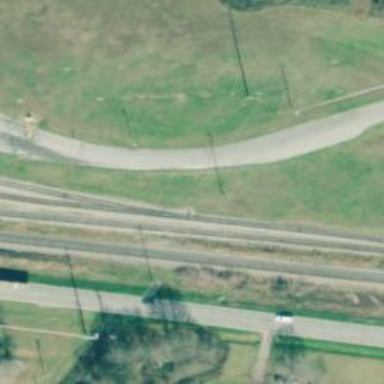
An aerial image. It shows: Railway spur junction.